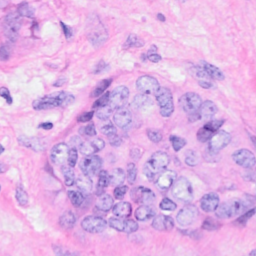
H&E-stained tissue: Breast